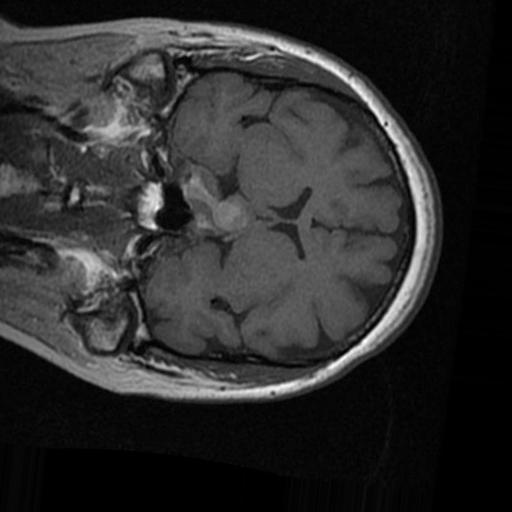
Label: brain_tumor